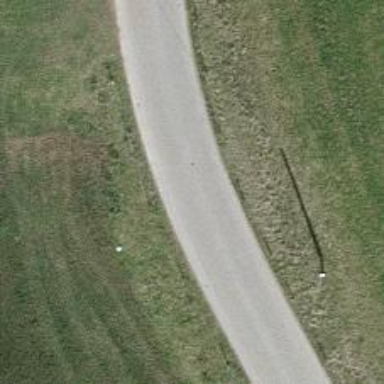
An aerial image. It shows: Unclassified road with asphalt surface.